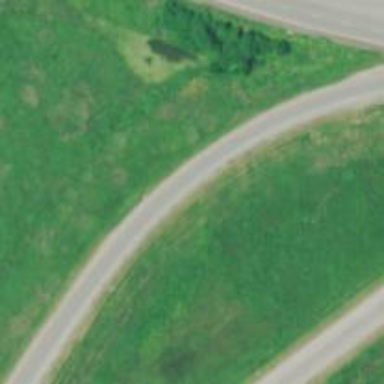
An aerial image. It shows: Trunk link highway.